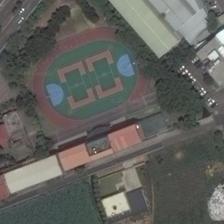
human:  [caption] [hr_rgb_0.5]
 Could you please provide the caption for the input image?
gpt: several long buildings and some green trees are around a playground .

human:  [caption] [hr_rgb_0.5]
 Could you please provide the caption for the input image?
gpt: a playground is surrounded by some green trees and buildings .

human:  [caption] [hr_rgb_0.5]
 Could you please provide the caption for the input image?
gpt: an oval course is located in the triangular area at the street corner .

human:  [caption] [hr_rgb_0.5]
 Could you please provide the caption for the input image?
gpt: a playground is surrounded by green trees and buildings .

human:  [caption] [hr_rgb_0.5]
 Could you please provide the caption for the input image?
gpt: a playground is surrounded by some green trees and buildings .